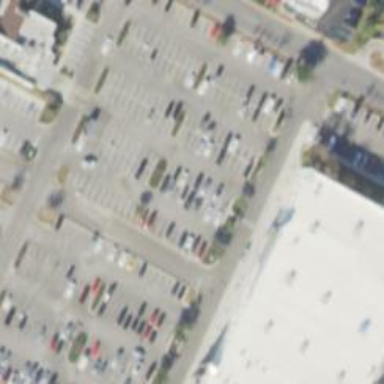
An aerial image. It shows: Parking space is available.